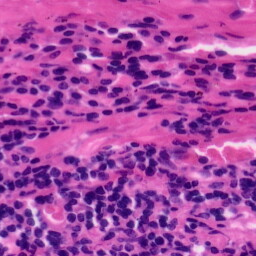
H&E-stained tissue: Tonsil